Field crop: maize
Growth stage: 2
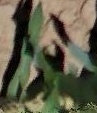
Species: maize